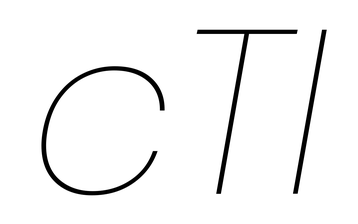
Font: Poppins-ThinItalic